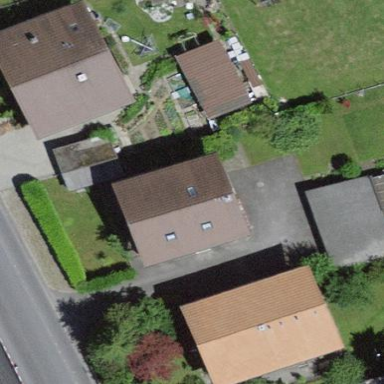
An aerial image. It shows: Residential building.